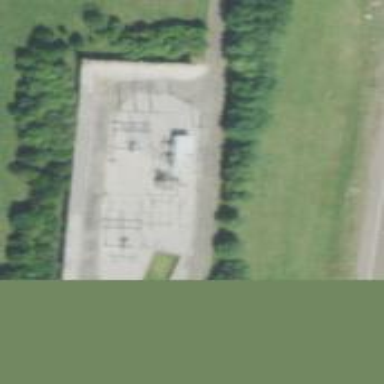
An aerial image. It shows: Power substation.